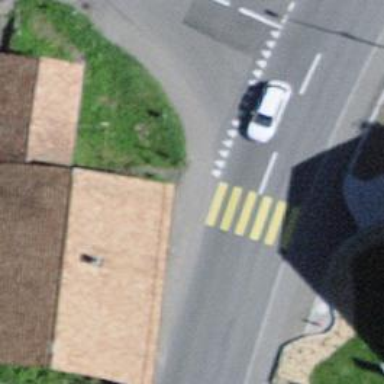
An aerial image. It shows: Zebra crossing on the road.